Question: I am just getting started with Pygame, and I did a little test of just printing pixels in random spots. However, I noticed that the pixels don't seem to be single pixels at all, but 'fuzzy' blobs of a few pixels, as shown in the image. Here's the code I used to draw the pixels:
Is there any way to just display single pixels?
Edit: Here's the whole code I used:
'''
import pygame.gfxdraw
import pygame
import random
width = 1000
height = 1000
screen = pygame.display.set_mode((width, height))
clock = pygame.time.Clock()
running = True
while running:
x = random.randint(0,1000)
y = random.randint(0,1000)
pygame.gfxdraw.pixel(screen, x, y, (225,225,225))
for event in pygame.event.get():
if event.type == pygame.QUIT:
running = False
pygame.display.flip()
clock.tick(240)
'''

<URL>
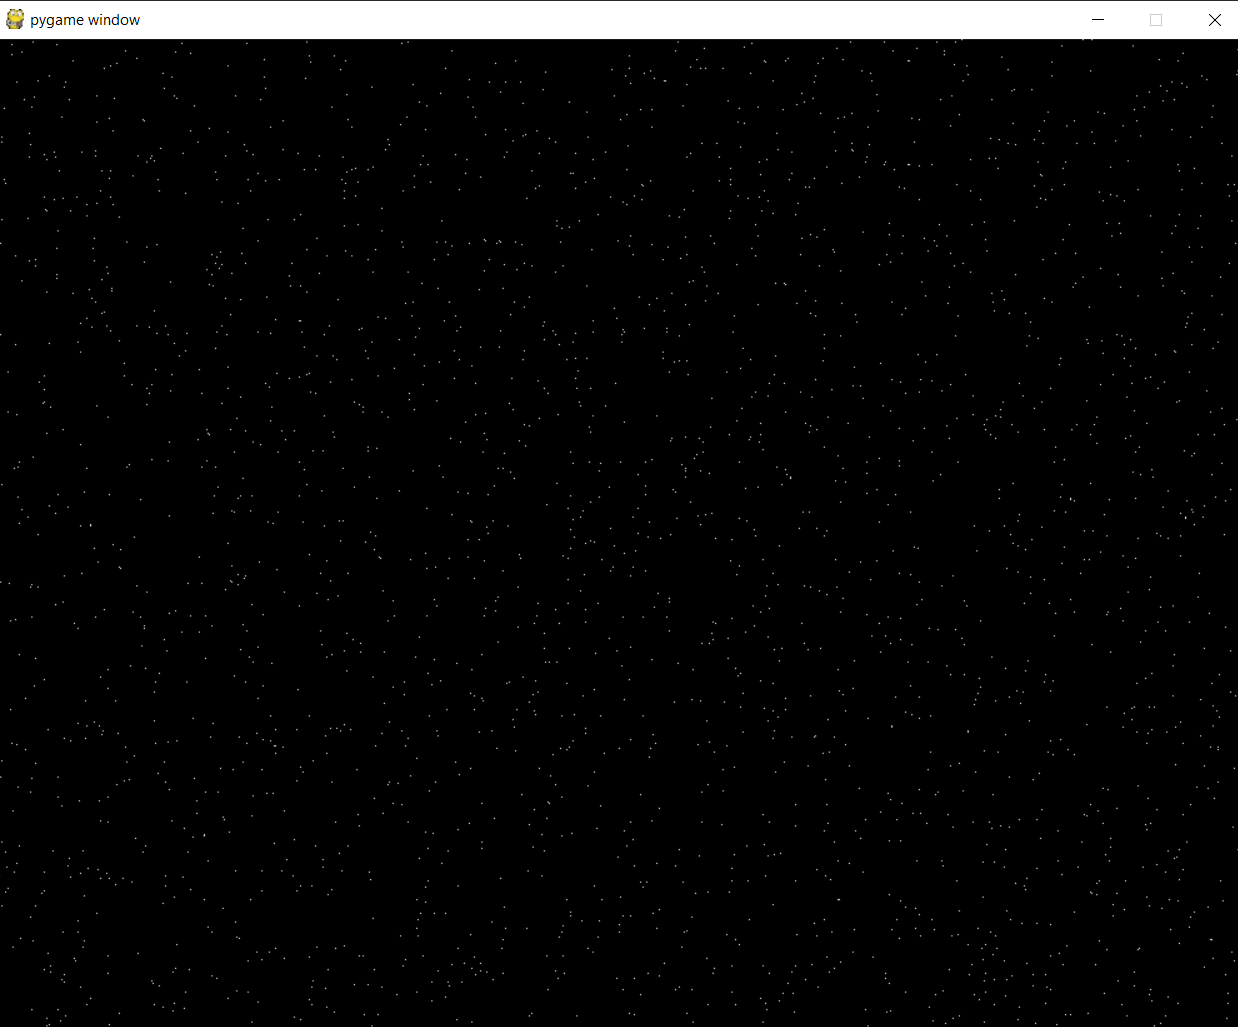
Answer: 'pygame.gfxdraw.pixel(surface, x, y, color)' will draw a single pixel on the given surface.
Also you will need to add 'import pygame.gfxdraw'.
EDIT: Full code:
'''
import pygame.gfxdraw
import pygame
import random
width = 1680
height = 1050
screen = pygame.display.set_mode((width, height))
clock = pygame.time.Clock()
running = True
x = [i for i in range(width - 10)]
x_full = [i for i in range(width)]
y = 100
y_full = [i for i in range(height // 2)]
while running:
for i in x:
for j in y_full:
pygame.gfxdraw.pixel(screen, i, j, pygame.Color("red"))
for event in pygame.event.get():
if event.type == pygame.QUIT:
running = False
pygame.display.flip()
clock.tick(1)
'''
Try to test it this way, I set the window size to fit my monitor resolution so it goes fullscreen. 'x_full' and 'y' should give you horizontal line. And if you subtract, for example, 10 you will get slightly shorter line, and vice-versa with 'y_full' and some random 'x'. Also using '(width//2, height//2)' will cover exactly quarter of the screen. I think it is accurate and that 'pygame.gfxdraw.pixel(screen, i, j, pygame.Color("red"))' displays only single pixel as it should.
In your code you are using 'random' to display pixels and it adds them 240 per second so you are very fast ending up with bunch of pixels at random positions resulting to have pixels close to each other looking as a "bigger one". I think this is what was happening here. Please someone correct me if I am wrong.
Also make small window e.g. '(100, 100)' and draw one pixel at '(50, 50)' this way it can be more easily seen. If you are on windows use magnifier to test it.
IMPORTANT:
While testing this with huge number of pixels do it OUTSIDE of the loop because it will consume much processor power to display them.
Hope this answers your question